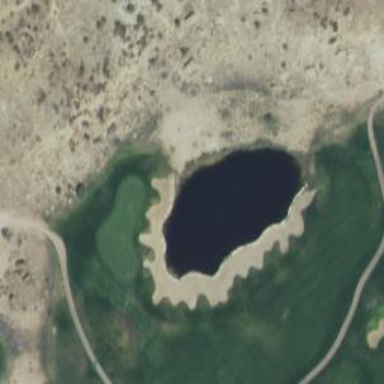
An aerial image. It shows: Water hazard in golf course. The hazard is natural water feature.